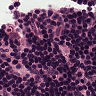
Metastatic tissue present: no